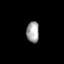
Tissue: lung
Cell type: Epithelial cells
Senescence score: 0.566
Nuclear area (px): 260
Mean DAPI intensity: 163.192